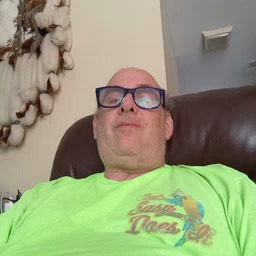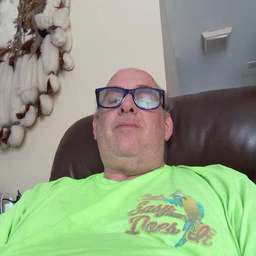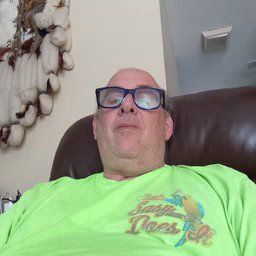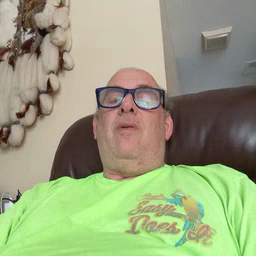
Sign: hen